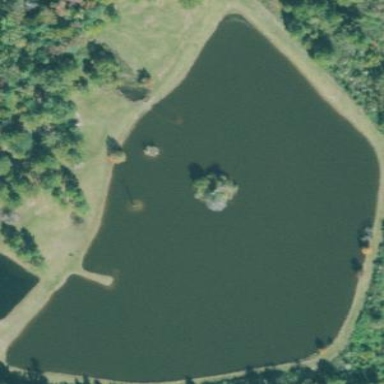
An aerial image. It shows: Pond surrounded by natural water.